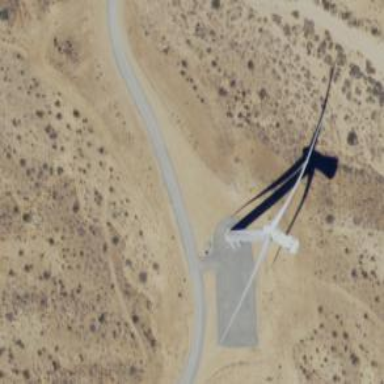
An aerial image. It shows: Wind generator powered by Vestas horizontal axis wind turbine.